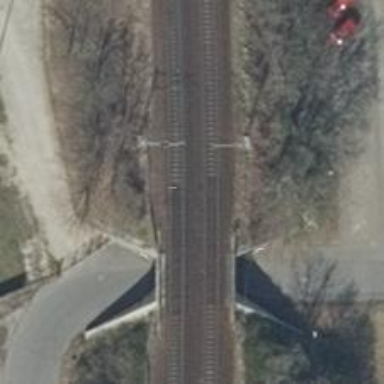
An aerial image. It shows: Bridge over electrified railway with contact line.